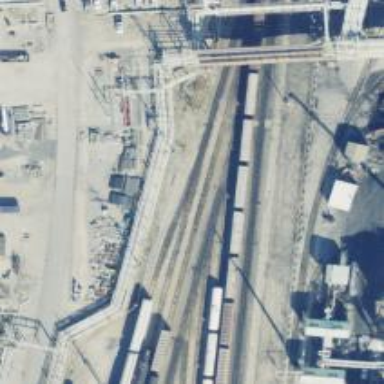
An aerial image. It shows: Railway yard in service.